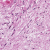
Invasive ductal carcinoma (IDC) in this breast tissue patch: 0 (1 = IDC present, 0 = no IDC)